Question: I have an image and I want to detect the holes inside my object (to use it to calculate area for each hole). Here is my image after an operation using opencv.
The problem is that the background and the hole has the same color.

So I don't know what to do to separate them and I don't know what algorithm I should use to detect the holes.
'''
cv::threshold(channel[1], channel[1], 190, 255, CV_THRESH_BINARY);
cv::Mat element = cv::getStructuringElement(cv::MORPH_RECT, cv::Size(3, 3));
cv::morphologyEx(channel[1], channel[1], cv::MORPH_OPEN, element);
cv::dilate(channel[1], channel[1], element);
cv::bitwise_not(channel[1], channel[1]);
cv::imwrite("green_after.bmp", channel[1]);
cv::Mat dist;
cv::distanceTransform(channel[1], dist, CV_DIST_L2, 3);
cv::imwrite("dist.bmp", dist);
cv::normalize(dist, dist, 0, 1., cv::NORM_MINMAX);
cv::imwrite("dist2.bmp", dist);
cv::threshold(dist, dist, .1, 1., cv::THRESH_BINARY);
cv::imwrite("dist3.bmp", dist);
cv::normalize(dist, dist, 0.0, 255.0, cv::NORM_MINMAX);
cv::imwrite("dist4.bmp", dist);
cv::Mat invSrc = cv::Scalar::all(255) - dist;
cv::imwrite("dist5.bmp", invSrc);
'''
What should I do next?
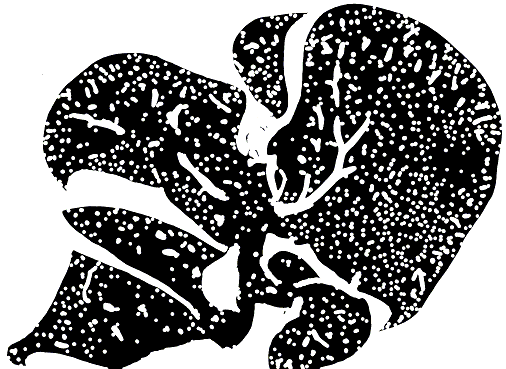
Answer: The first steps are the binarisation and invertation. With these steps you get a binary image with black background, white objects and black holes.
Next I offer you to use method with parameter CV_RETR_CCOMP (or with CV_RETR_TREE):
<URL>
This method with CV_RETR_CCOMP parameter finds the external contours of all white objects and determines also the internal contours of each hole.
If you have the contours of the holes in a hierarchical structure you can continue the image processing with moment calculation, bounding rectangle calculation etc. (<URL>.
The usage of the findContour method is written at this question:
<URL>